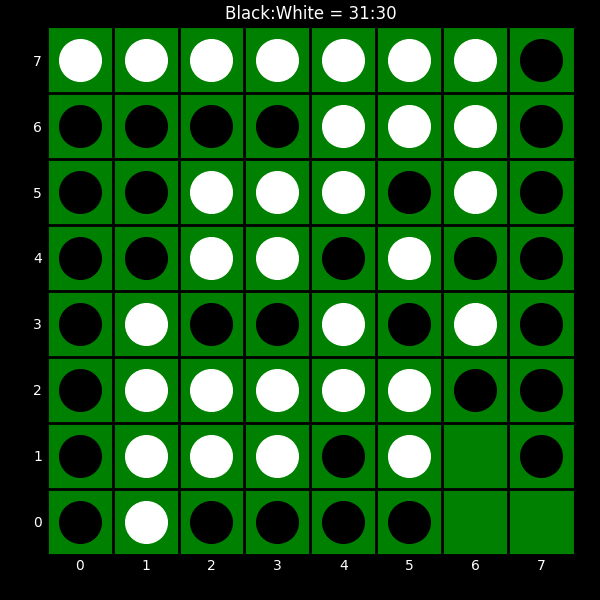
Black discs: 31
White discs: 30